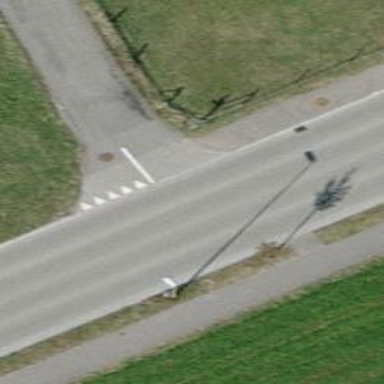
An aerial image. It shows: Road with "give way" sign.